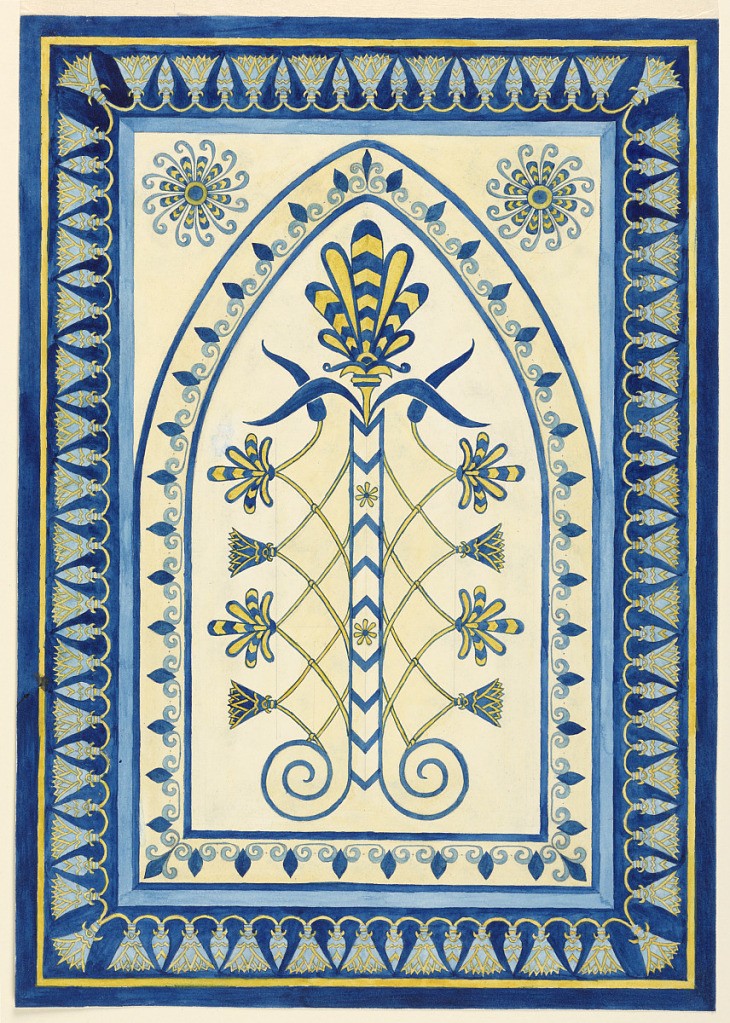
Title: Design for a floor covering
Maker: Standish
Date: about 1894
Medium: Black ink, water color, on paper. Red seal
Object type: Drawing
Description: Vertical rectangle. The lower right section of the design, showing the adaptation of classical motifs. A tile floor covering.